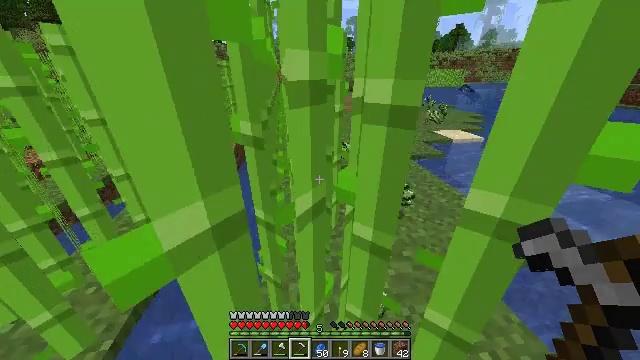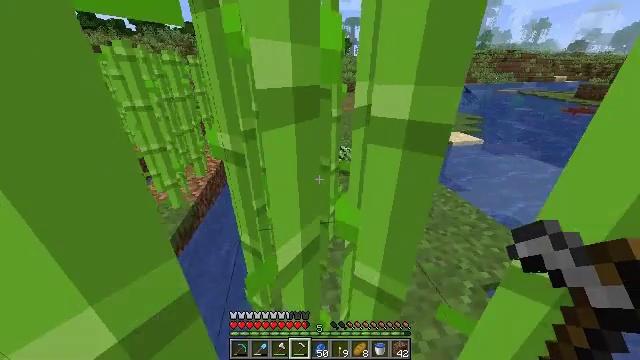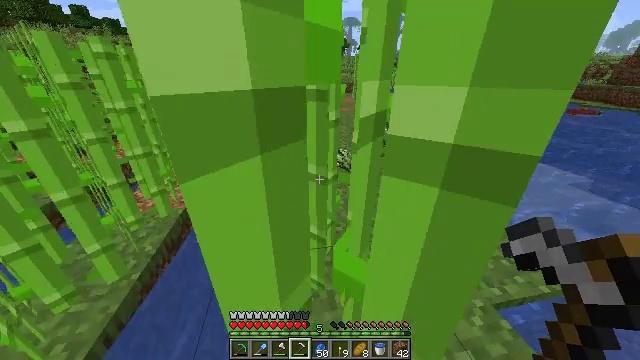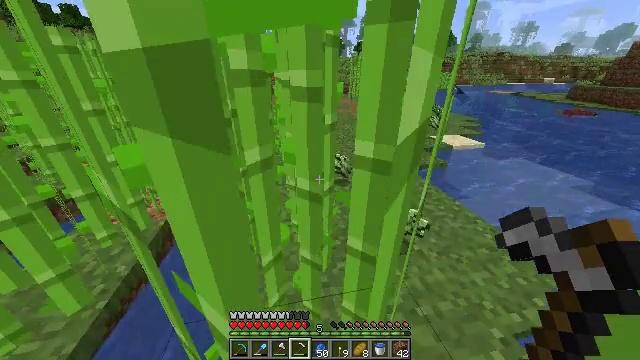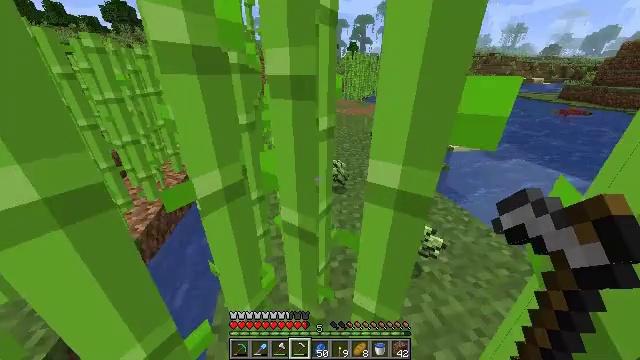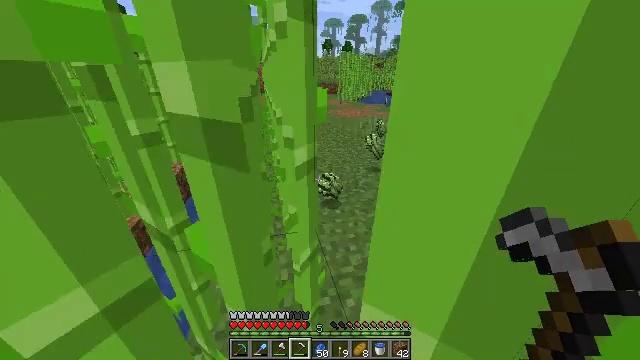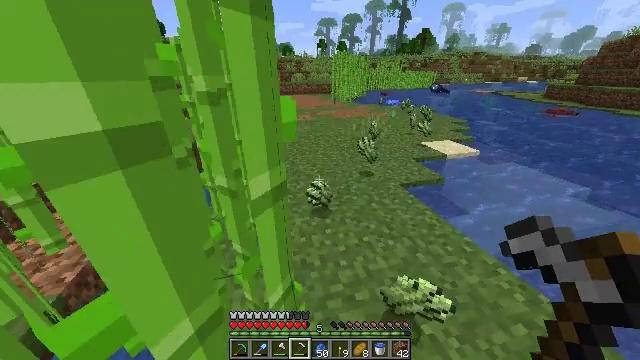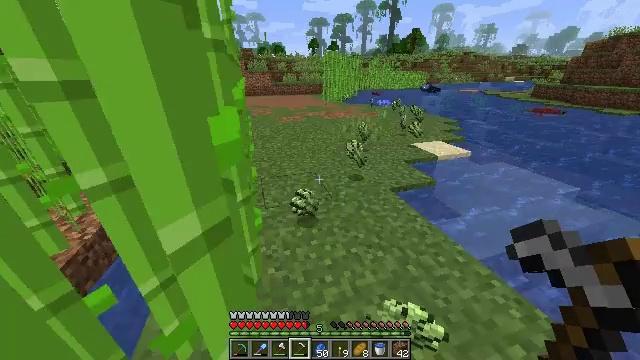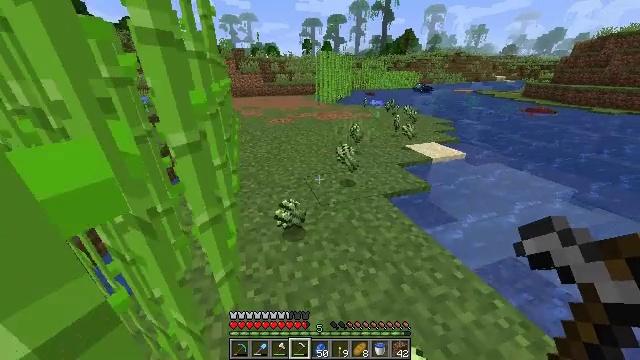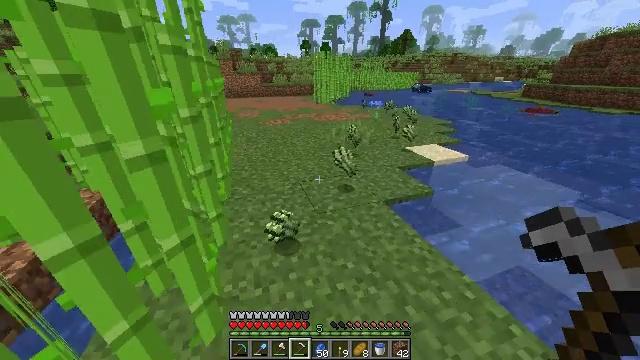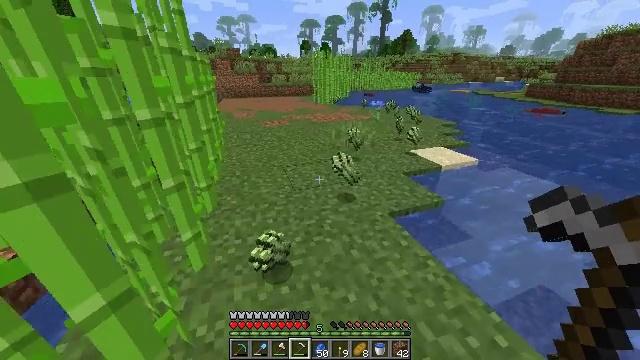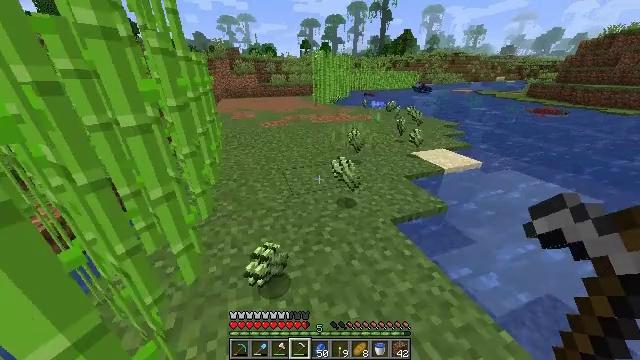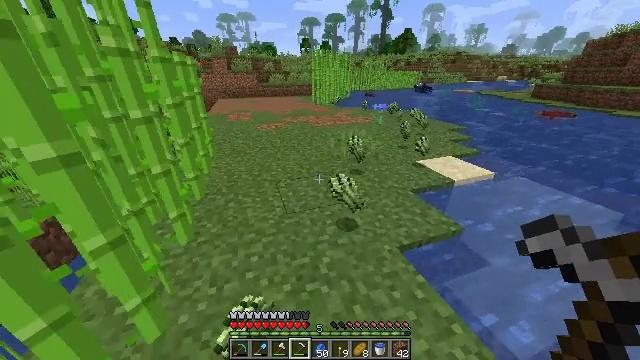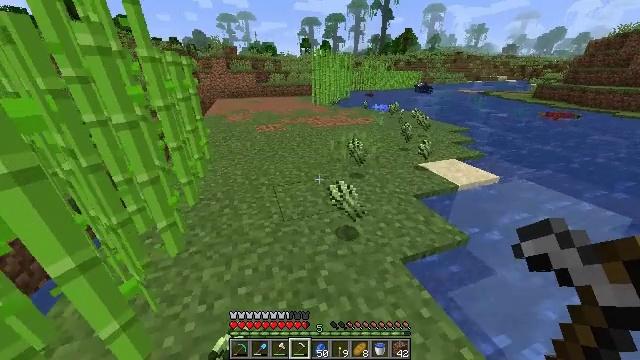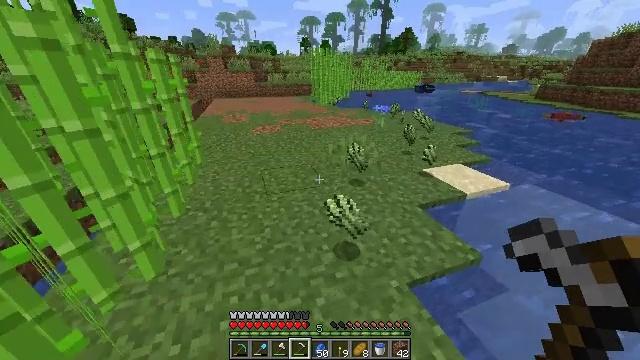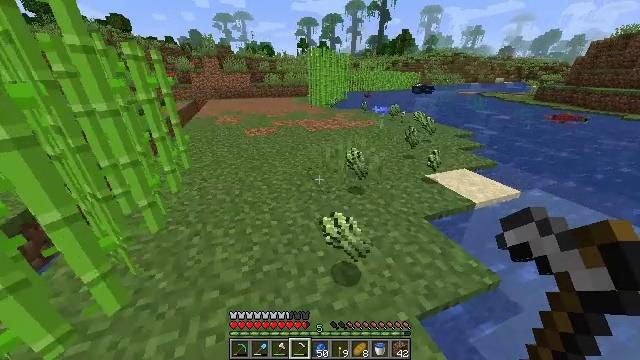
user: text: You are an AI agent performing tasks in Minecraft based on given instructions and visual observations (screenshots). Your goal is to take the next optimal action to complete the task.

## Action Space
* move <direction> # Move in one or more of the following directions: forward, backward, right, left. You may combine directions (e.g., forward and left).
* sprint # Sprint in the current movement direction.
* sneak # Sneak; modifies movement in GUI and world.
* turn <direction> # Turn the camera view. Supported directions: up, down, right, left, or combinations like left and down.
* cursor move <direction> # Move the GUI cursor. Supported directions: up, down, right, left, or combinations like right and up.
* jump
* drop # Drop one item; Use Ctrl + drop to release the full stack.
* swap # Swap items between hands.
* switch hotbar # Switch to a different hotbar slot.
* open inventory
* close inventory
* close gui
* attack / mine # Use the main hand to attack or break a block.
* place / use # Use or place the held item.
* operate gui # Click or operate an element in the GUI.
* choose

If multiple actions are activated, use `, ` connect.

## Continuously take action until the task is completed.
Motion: motion action
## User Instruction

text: Cut down the sugar cane stalks.
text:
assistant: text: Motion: move forward, sprint
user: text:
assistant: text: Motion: move forward, sprint
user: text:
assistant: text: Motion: move forward, sprint, turn right
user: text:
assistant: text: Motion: move forward, sprint, turn right
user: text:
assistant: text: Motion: move forward and move right, sprint, turn right
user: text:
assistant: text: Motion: move forward and move right, sprint, turn right
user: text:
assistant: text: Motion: move forward and move right, sprint, turn right
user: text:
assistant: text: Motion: move forward, sprint, turn right
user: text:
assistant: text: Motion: move forward, sprint
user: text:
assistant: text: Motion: move forward, sprint
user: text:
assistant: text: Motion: move forward, sprint
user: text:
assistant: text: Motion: move forward, sprint
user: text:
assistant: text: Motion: move forward, sprint
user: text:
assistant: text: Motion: move forward, sprint
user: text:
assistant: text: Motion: move forward, sprint
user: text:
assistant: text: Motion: move forward, sprint, turn right
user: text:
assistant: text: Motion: move forward, sprint, turn right
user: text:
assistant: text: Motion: move forward, sprint, turn right
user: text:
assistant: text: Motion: move forward, sprint, turn right
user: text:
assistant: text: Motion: move forward, sprint, turn right
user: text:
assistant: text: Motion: move forward, sprint, turn right
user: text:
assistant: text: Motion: move forward, sprint
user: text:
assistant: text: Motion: move forward, sprint
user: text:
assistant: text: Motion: move forward, sprint, turn right
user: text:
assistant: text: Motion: move forward, sprint
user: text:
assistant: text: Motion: move forward and move right, sprint
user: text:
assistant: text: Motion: move forward and move right, sprint
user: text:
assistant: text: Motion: move forward and move right, sprint
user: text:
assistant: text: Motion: move forward and move right, sprint
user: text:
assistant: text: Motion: move forward, sprint